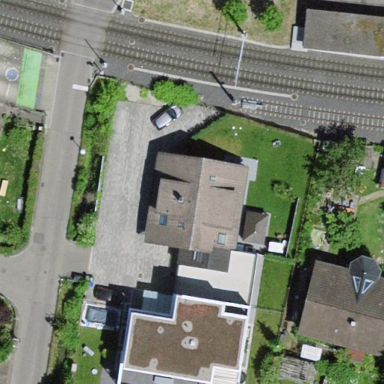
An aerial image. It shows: Semi-detached house.